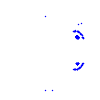
Particle: pion